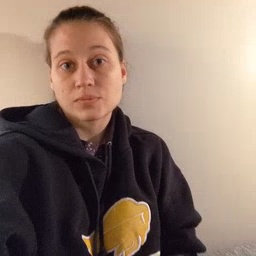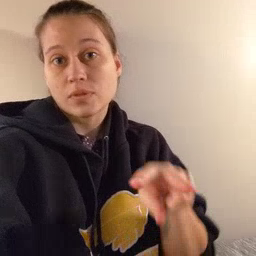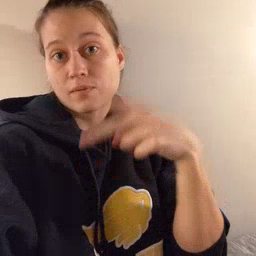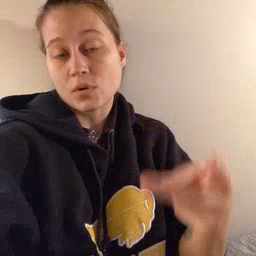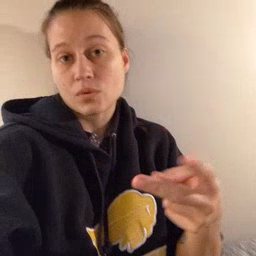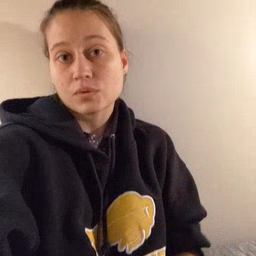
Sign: fall